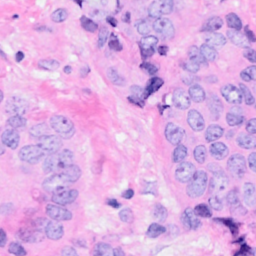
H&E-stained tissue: Breast